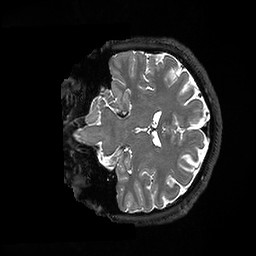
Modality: T2w
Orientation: coronal
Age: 26
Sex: male
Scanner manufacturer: ge
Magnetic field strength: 3 T
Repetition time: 3.202 s
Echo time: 0.06696 s